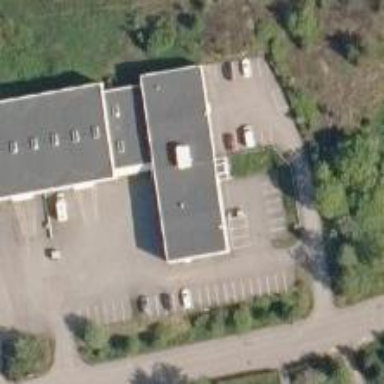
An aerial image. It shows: Office building with flat roof.